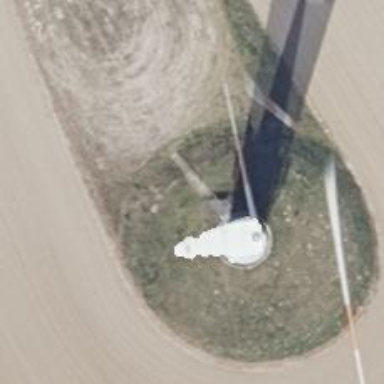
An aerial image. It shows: Wind generator with horizontal axis. The generator is wind turbine.